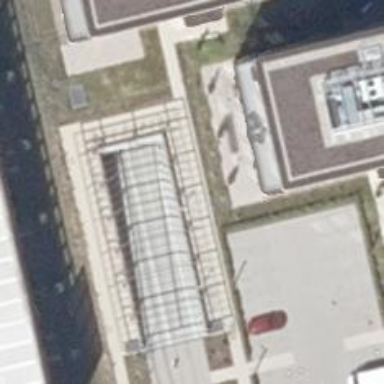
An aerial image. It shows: Parking entrance.